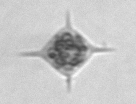
Label: Dictyocha